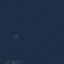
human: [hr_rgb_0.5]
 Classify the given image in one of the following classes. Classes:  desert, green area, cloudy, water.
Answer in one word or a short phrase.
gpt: water